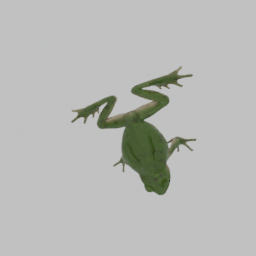
Label: animals